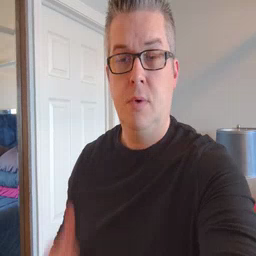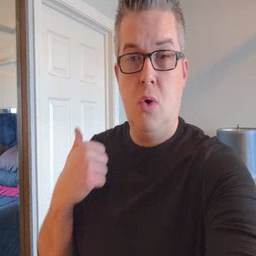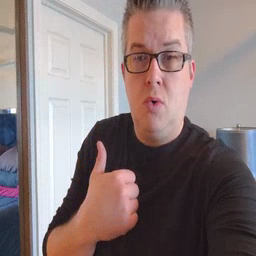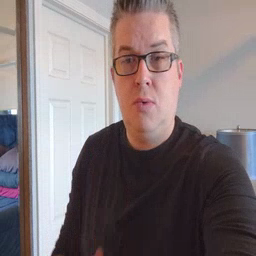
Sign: jacket